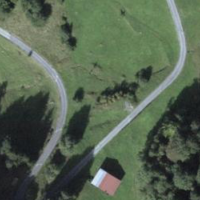
EUNIS habitat code: 23
Species observed at this site:
Fabriciana adippe